Field crop: maize
Growth stage: 2
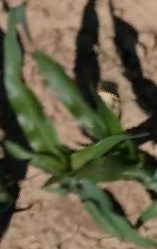
Species: maize